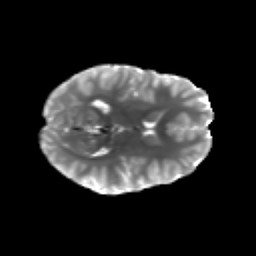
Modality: T2w
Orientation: axial
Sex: female
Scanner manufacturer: siemens
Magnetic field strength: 3 T
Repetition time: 5 s
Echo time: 0.071 s